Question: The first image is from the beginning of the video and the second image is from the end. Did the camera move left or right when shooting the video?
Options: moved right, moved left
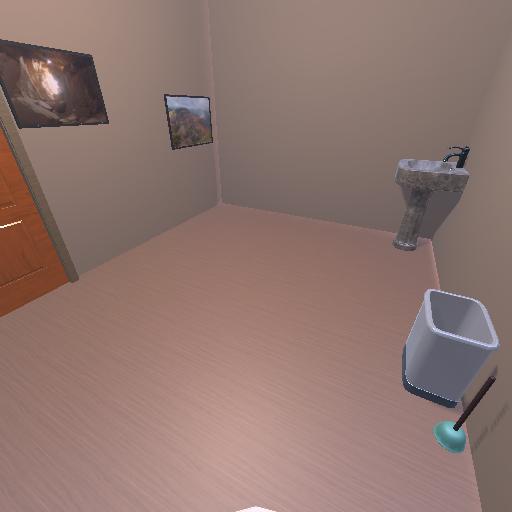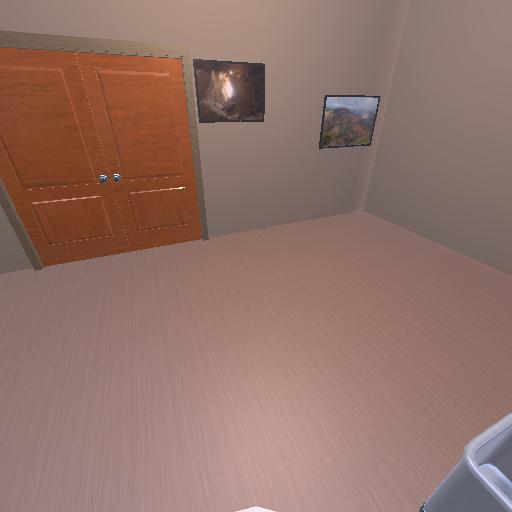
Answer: moved right